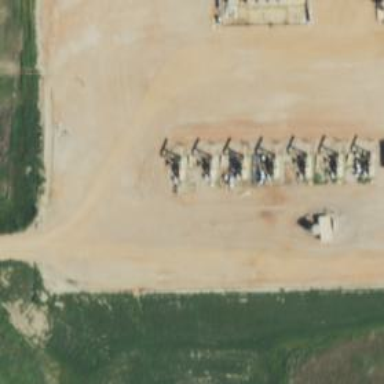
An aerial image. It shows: Petroleum well.